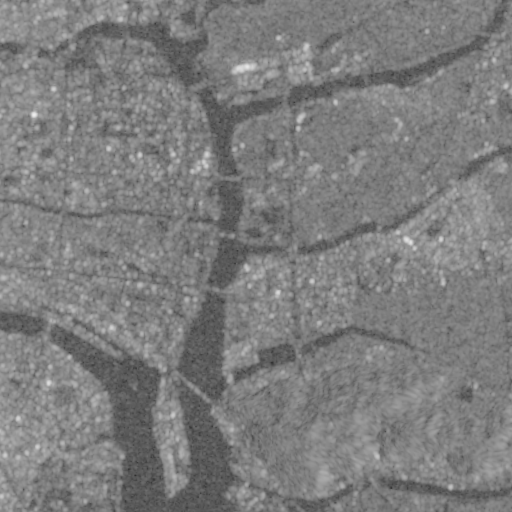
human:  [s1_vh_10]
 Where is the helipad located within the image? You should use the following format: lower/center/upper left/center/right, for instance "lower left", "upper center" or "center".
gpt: The helipad is located in the upper left of the image.
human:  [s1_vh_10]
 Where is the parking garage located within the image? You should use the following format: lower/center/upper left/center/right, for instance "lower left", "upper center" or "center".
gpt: The parking garage is located in the center left of the image.
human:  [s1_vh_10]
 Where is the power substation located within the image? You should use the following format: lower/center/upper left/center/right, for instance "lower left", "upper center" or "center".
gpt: The power substation is located in the center of the image.
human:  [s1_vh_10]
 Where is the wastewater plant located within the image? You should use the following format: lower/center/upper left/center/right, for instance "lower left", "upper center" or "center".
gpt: The wastewater plant is located in the center of the image.
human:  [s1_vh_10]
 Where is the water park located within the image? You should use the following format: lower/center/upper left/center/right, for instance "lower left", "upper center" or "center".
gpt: The water park is located in the upper center of the image.
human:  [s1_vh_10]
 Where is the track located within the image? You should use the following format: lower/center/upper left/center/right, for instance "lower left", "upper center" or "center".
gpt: There is no track in the image.

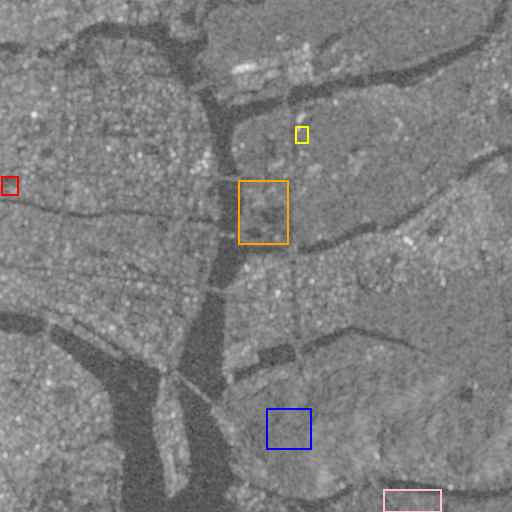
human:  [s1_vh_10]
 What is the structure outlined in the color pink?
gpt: The structure outlined in pink is a crop field.
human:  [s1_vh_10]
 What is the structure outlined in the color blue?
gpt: The structure outlined in blue is a park.
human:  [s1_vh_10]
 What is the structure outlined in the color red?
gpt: The structure outlined in red is a parking lot.
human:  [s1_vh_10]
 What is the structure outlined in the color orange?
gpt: The structure outlined in orange is a wastewater plant.
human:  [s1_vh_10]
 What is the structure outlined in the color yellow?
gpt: The structure outlined in yellow is a water park.
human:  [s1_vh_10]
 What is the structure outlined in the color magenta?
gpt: There is no magenta outline.